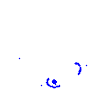
Particle: kaon